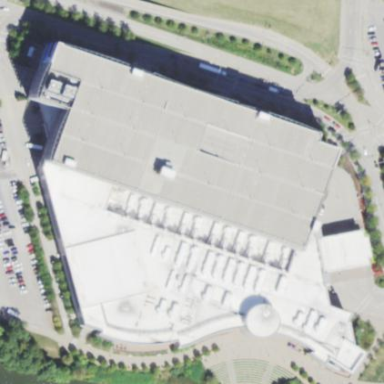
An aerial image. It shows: Building that serves as casino.